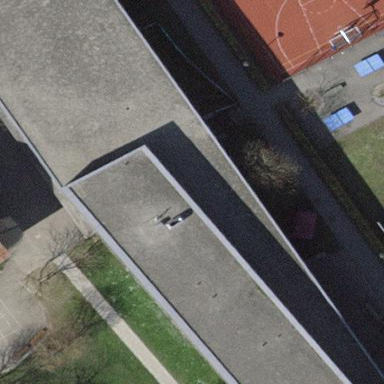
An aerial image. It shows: School building.